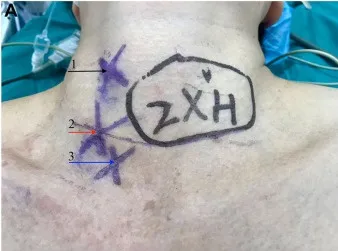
Pre-operative physical examination and ultrasound examination. (A) Three subcutaneous palpable nodules at the right anterior neck and the right supraclavicular. Three nodules are annotated with black, red, and blue arrows, respectively, and corresponding the nodules indicated by the arrow in (A).
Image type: radiology (ultrasound)